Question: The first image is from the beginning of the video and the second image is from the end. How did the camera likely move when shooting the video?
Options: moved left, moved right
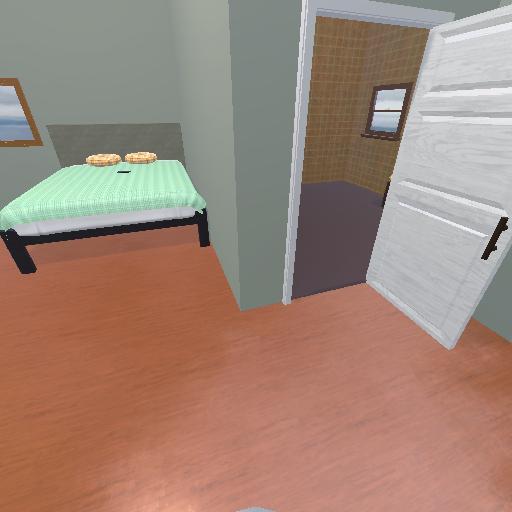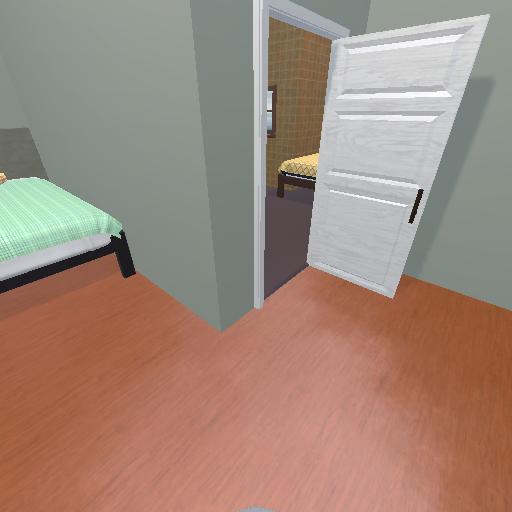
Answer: moved left